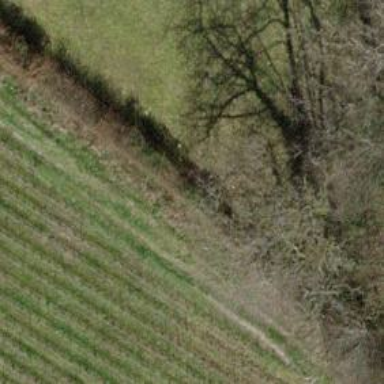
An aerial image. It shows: Hedge acting as barrier.